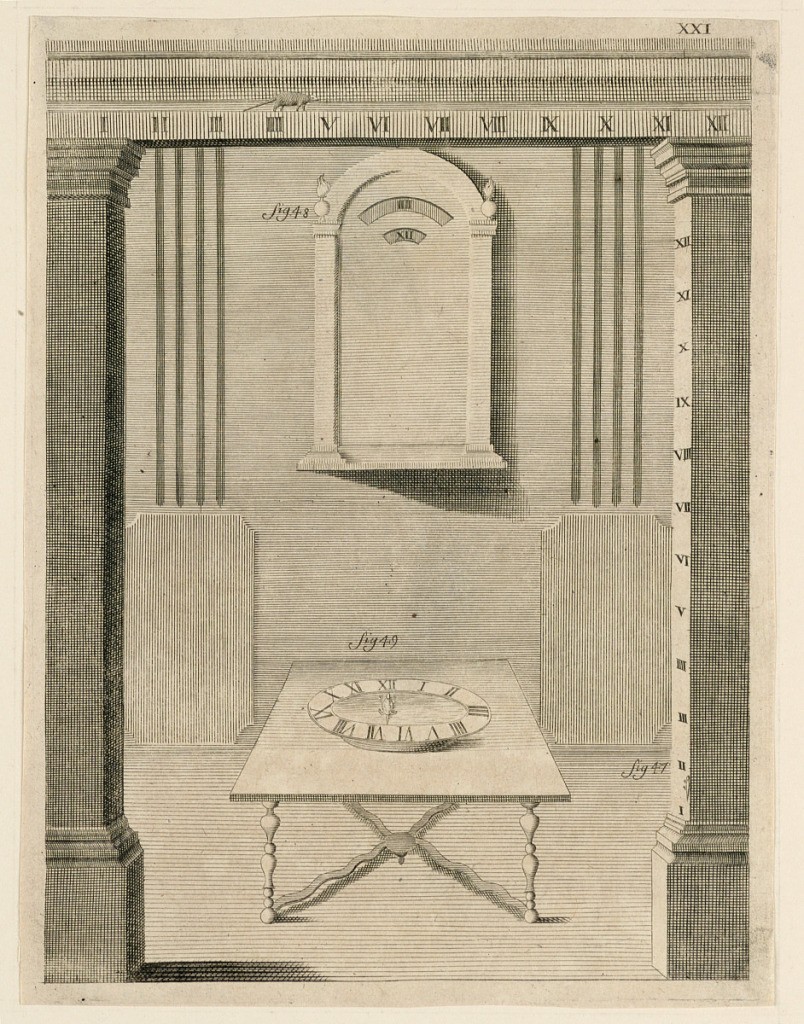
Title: Design For a Clock, pl. XXI from "Recueil d'Ouvrages Curieux de Mathematique et de Mecanique, ou Description du Cabinet"
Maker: Gaspard Grollier de Seviere II, French, 1677 - 1745
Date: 1719
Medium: Engraving on paper
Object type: Print
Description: Design for a clock???